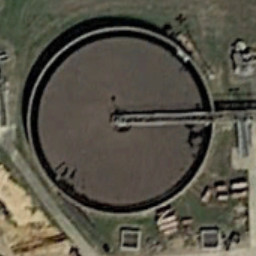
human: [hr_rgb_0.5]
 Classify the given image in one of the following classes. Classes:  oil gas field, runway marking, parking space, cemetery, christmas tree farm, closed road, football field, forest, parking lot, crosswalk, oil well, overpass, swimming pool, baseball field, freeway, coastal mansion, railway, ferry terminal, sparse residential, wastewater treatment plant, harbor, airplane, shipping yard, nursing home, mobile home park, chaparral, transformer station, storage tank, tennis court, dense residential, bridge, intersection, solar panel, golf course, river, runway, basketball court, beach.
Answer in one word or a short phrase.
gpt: wastewater treatment plant